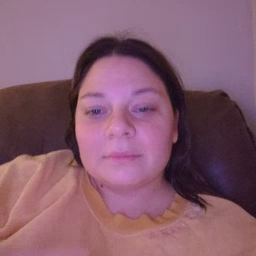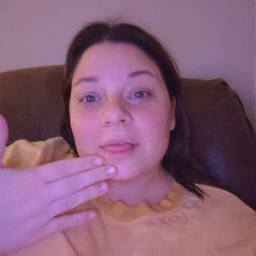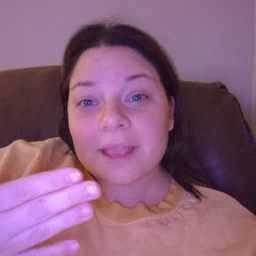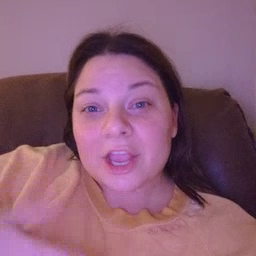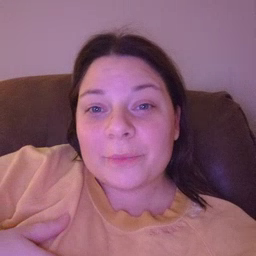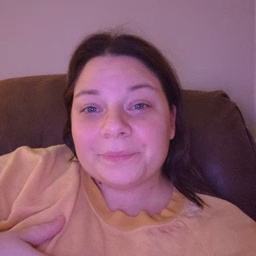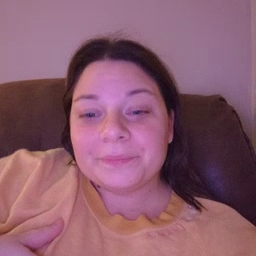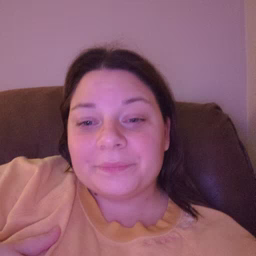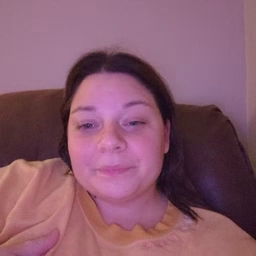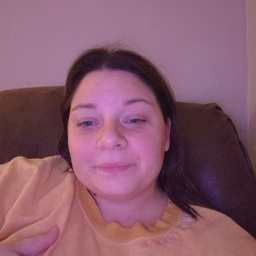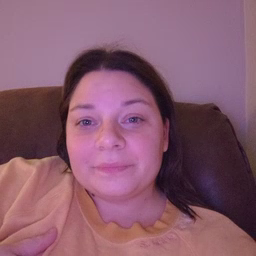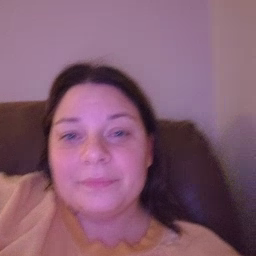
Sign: thankyou